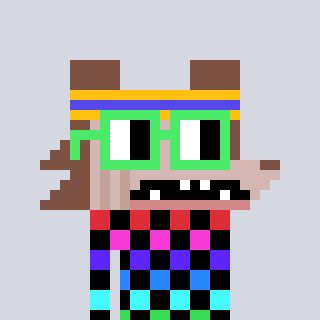
a pixel art character with square light green glasses, a werewolf-shaped head and a teal-colored body on a cool background